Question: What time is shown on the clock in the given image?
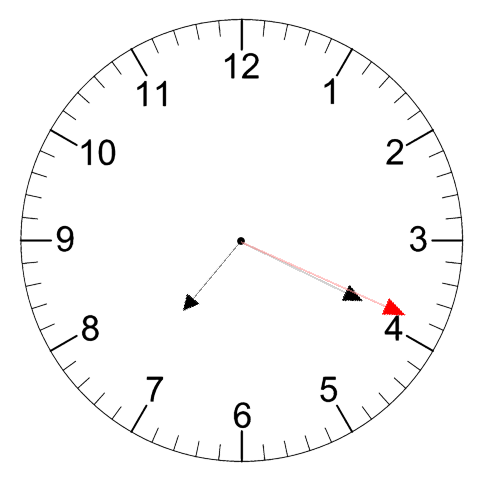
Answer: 07:19:19